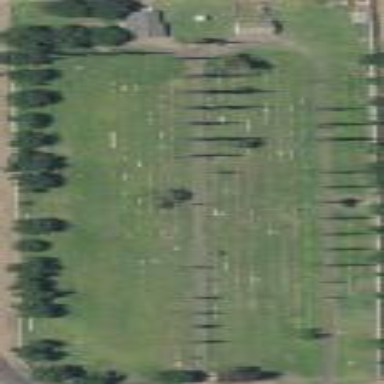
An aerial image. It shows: Cemetery.